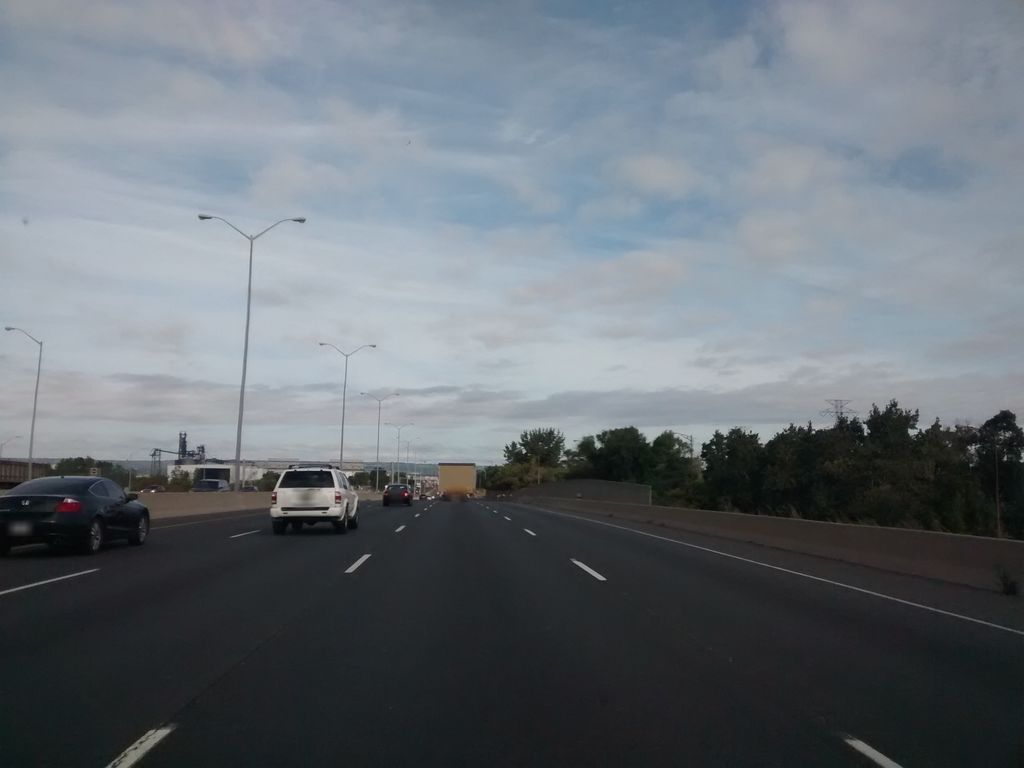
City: hamilton